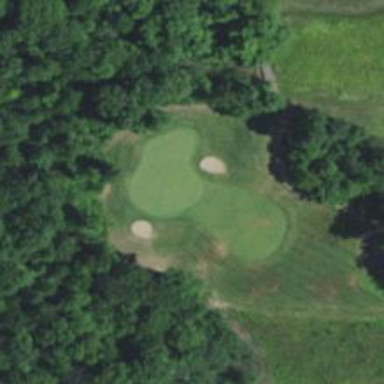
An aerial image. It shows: View of golf hole.